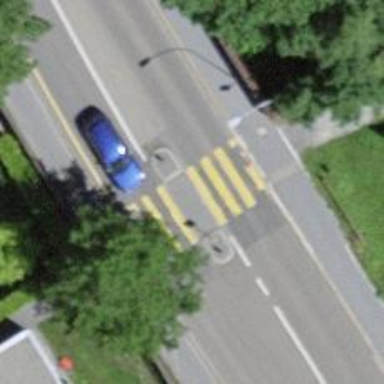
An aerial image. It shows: Uncontrolled road crossing with pedestrian island.